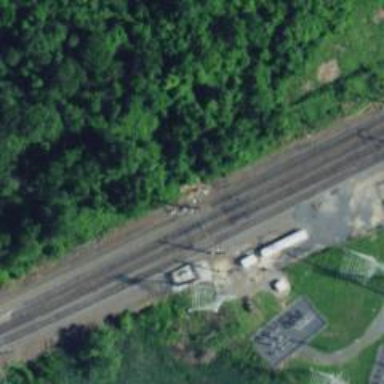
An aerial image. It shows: Railway with electrified contact lines.